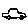
Label: car